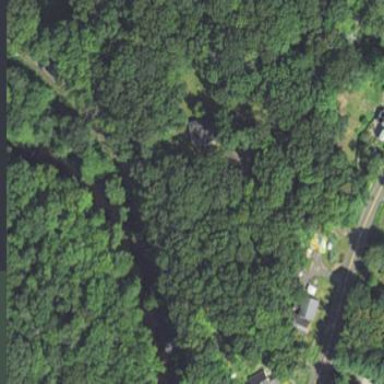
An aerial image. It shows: Existing Preserved Open Space in the woodland area.